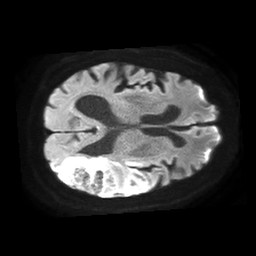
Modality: TRACE
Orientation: axial
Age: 70
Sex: male
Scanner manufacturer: philips
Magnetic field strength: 1.5 T
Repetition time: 4.6 s
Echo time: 0.08631 s